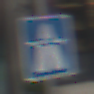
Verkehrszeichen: Autobahn
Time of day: Midday
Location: Outdoor (Urban)
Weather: Overcast
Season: NotSpecified
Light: Natural